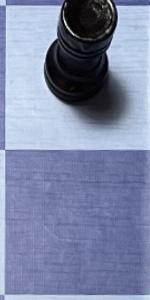
Label: Empty